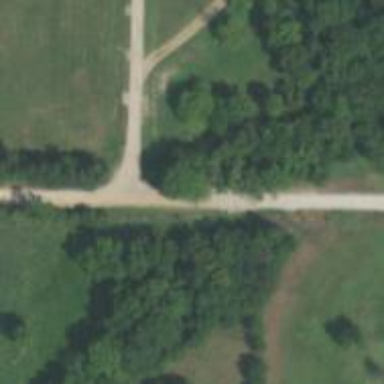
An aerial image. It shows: Driveway leading to service road.